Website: macys
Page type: billing-address
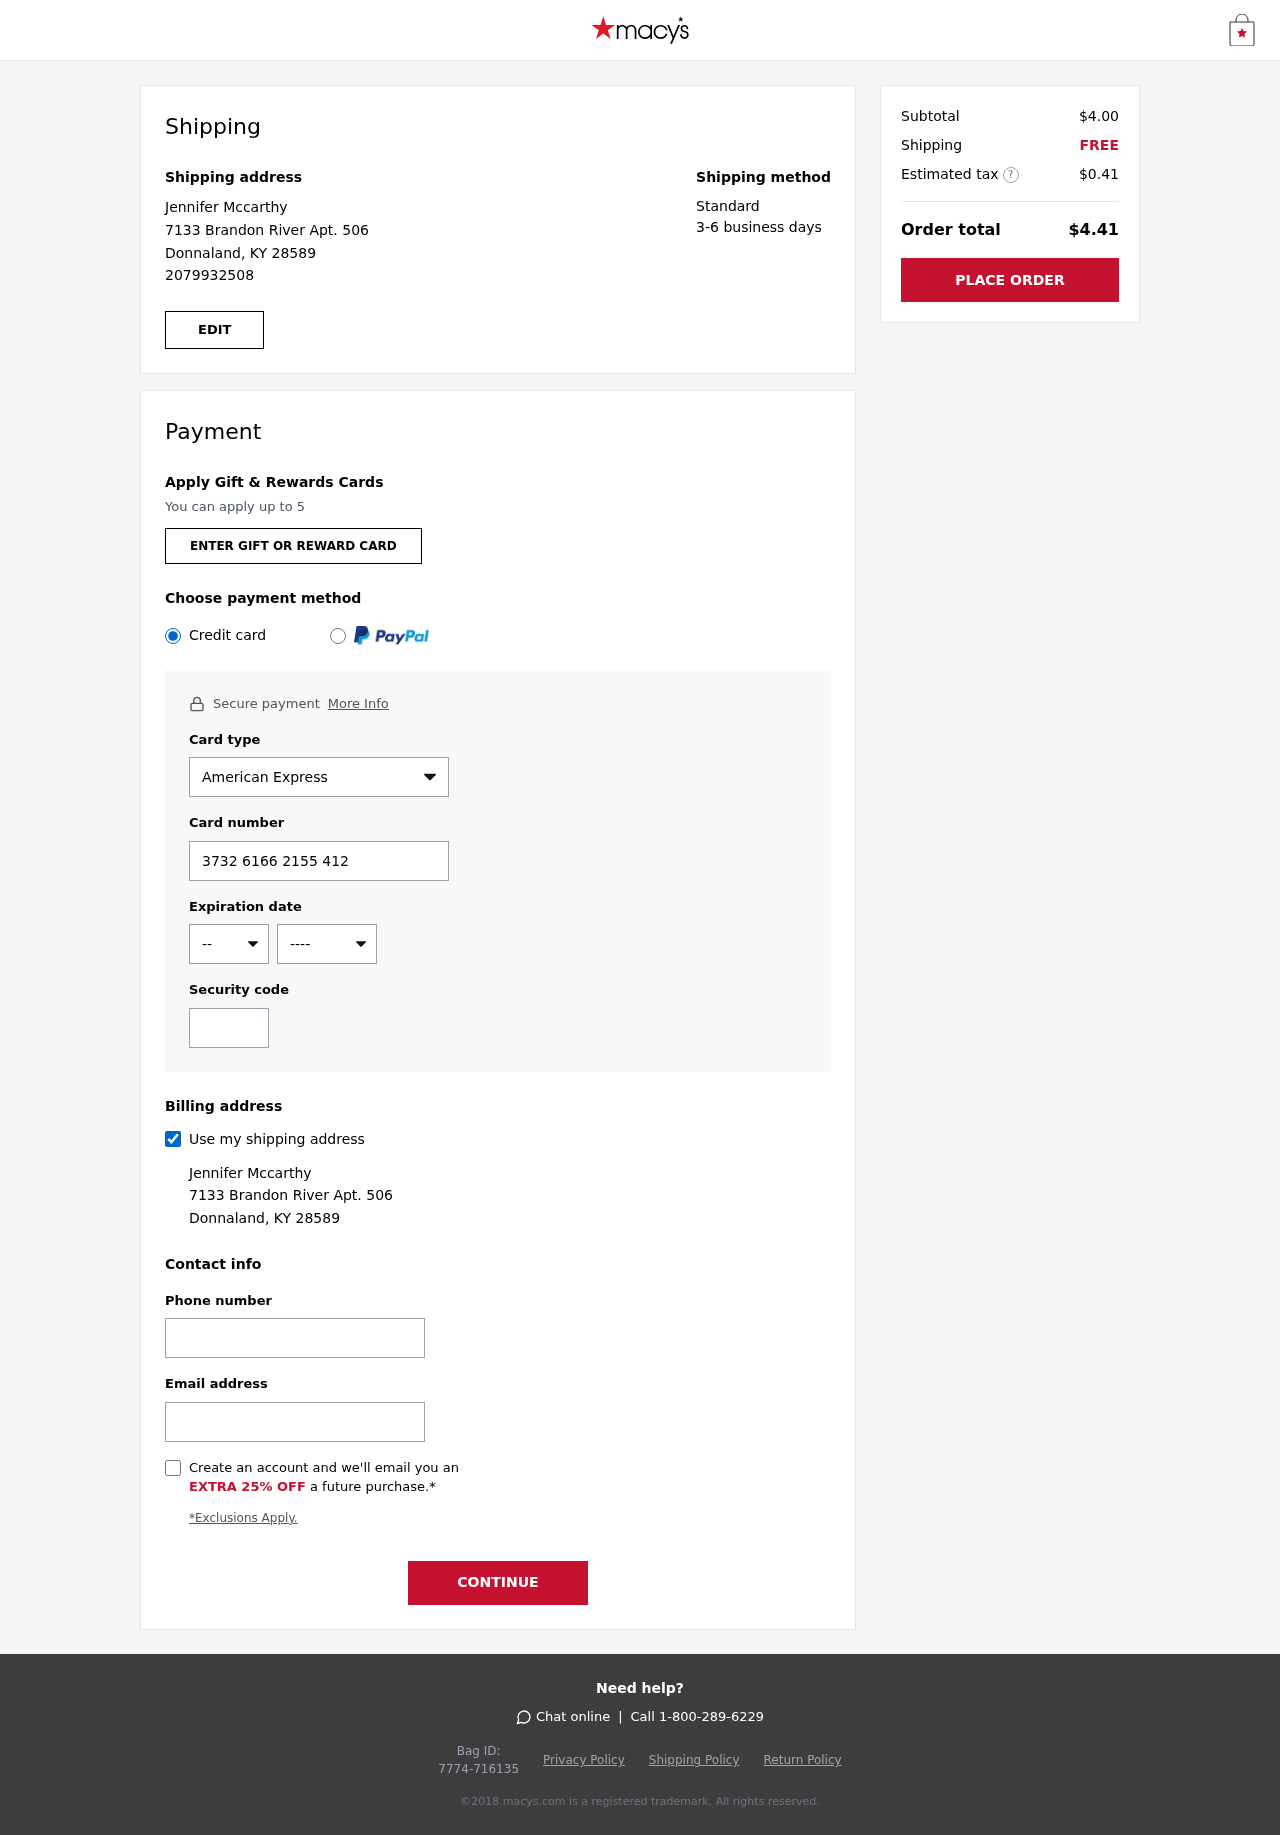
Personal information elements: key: PII_CARD_CVV
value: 4153
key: PII_CARD_EXPIRY_MONTH
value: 04
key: PII_CARD_EXPIRY_YEAR
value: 27
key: PII_CARD_NUMBER
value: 3732 6166 2155 412
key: PII_CARD_TYPE
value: American Express
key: PII_EMAIL
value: jmccarthy@yahoo.com
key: PII_FULLNAME
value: Jennifer Mccarthy
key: PII_PHONE
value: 2079932508
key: PII_STREET
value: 7133 Brandon River Apt. 506
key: PII_CITY_STATE_ZIP
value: Donnaland, KY 28589
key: PII_FIRSTNAME
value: Jennifer
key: PII_LASTNAME
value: Mccarthy
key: PII_FULLNAME2
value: Jennifer Mccarthy
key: PII_FULLNAME3
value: Jennifer Mccarthy
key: PII_FIRSTNAME2
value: Jennifer
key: PII_FIRSTNAME3
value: Jennifer
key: PII_LASTNAME2
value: Mccarthy
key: PII_LASTNAME3
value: Mccarthy
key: PII_FIRSTNAME_DERIVED
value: Jennifer
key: PII_LASTNAME_DERIVED
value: Mccarthy
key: PII_FULLNAME_DERIVED
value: Jennifer Mccarthy
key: PII_NAME_FULL_DERIVED
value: Jennifer Mccarthy
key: PII_STREET2
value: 7133 Brandon River Apt. 506
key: PII_PHONE2
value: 2079932508
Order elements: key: ORDER_SUBTOTAL
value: $4.00
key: ORDER_SHIPPING_COST
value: FREE
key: ORDER_TAX
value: $0.41
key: ORDER_TOTAL
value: $4.41